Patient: sex M, age 42
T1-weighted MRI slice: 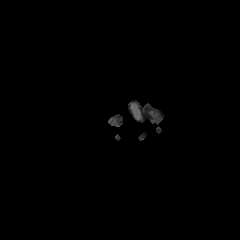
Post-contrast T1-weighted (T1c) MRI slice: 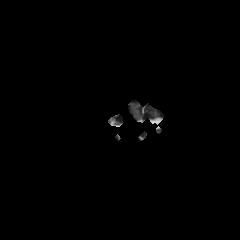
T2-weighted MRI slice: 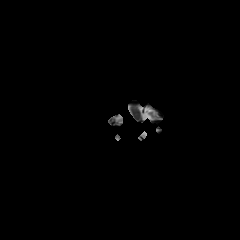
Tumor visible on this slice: no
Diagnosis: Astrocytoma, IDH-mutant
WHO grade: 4